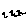
Label: zigzag